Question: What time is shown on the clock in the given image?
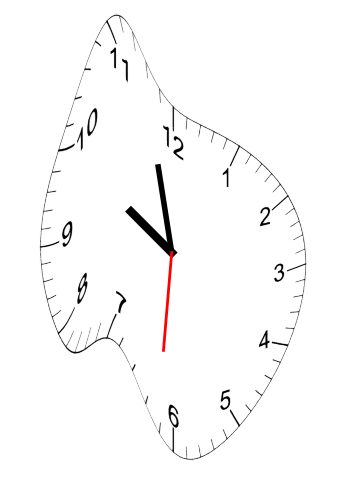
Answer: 09:57:31